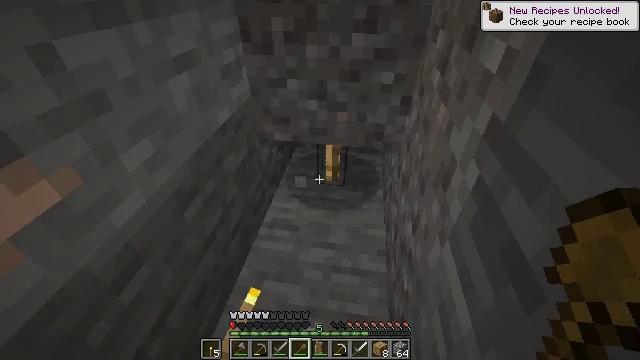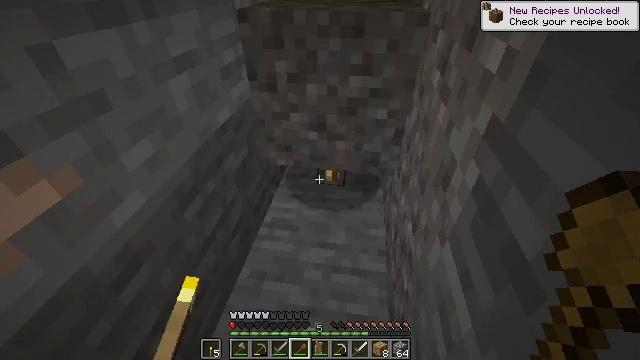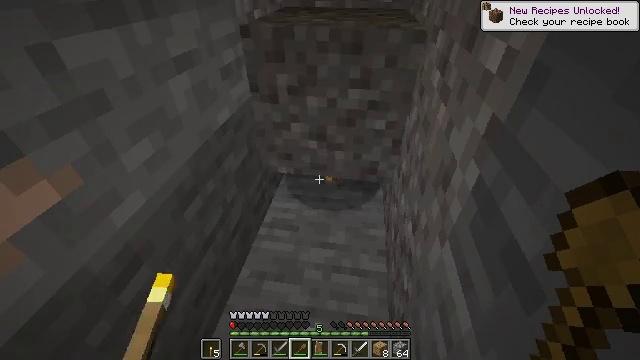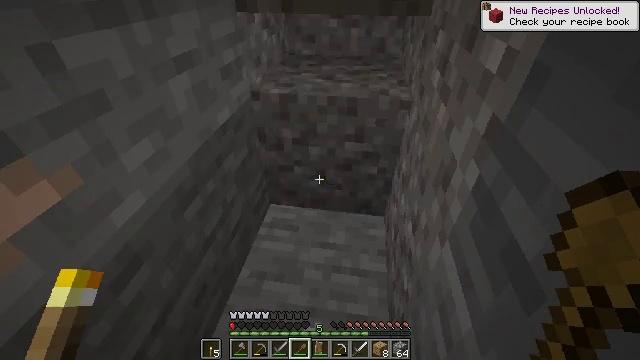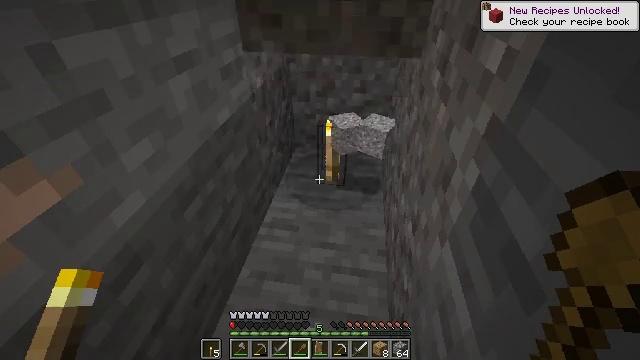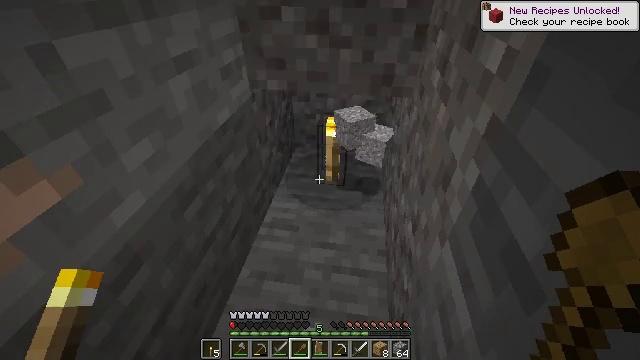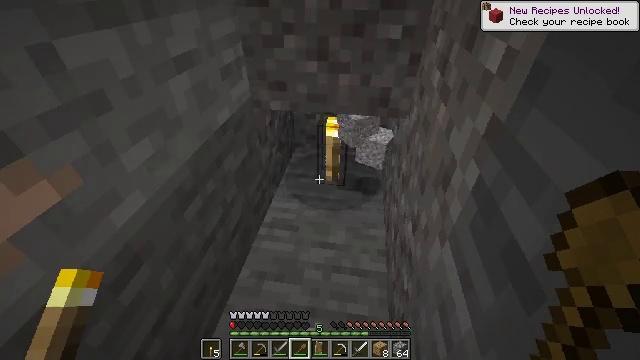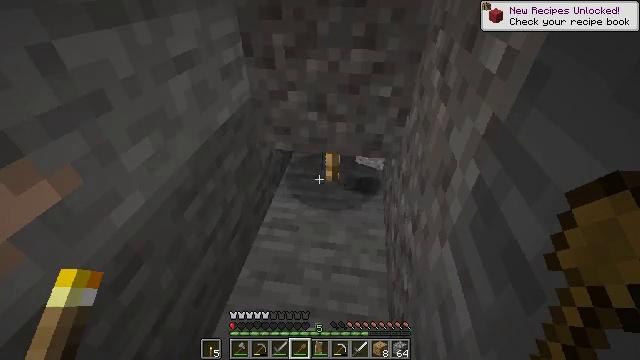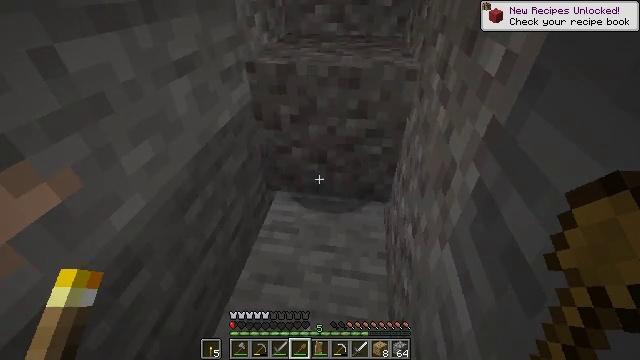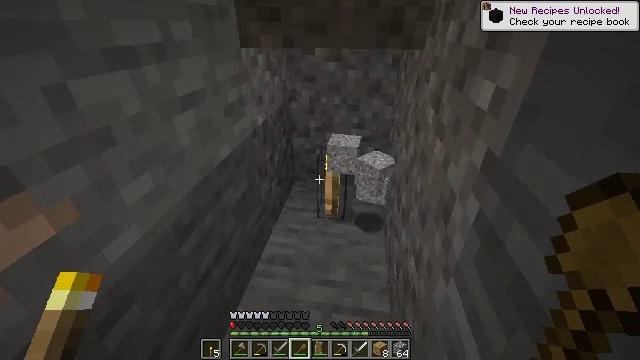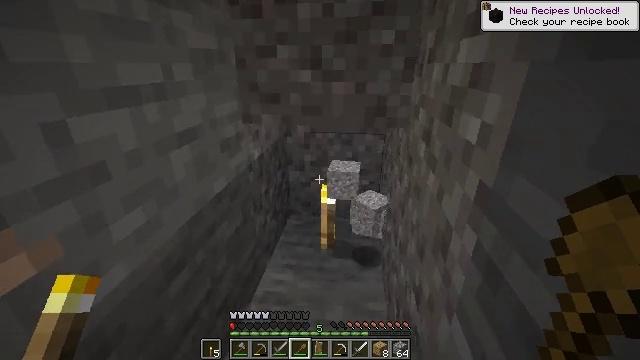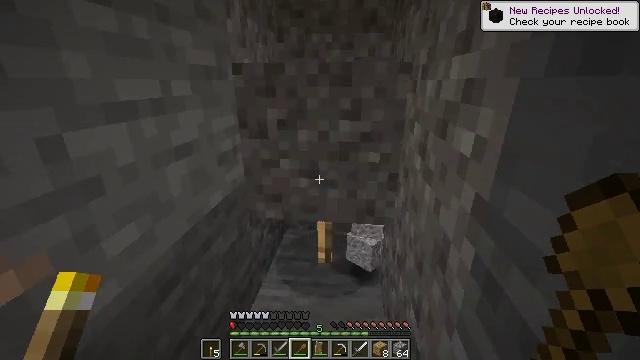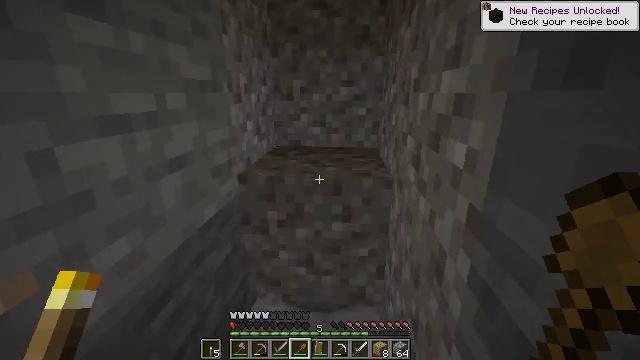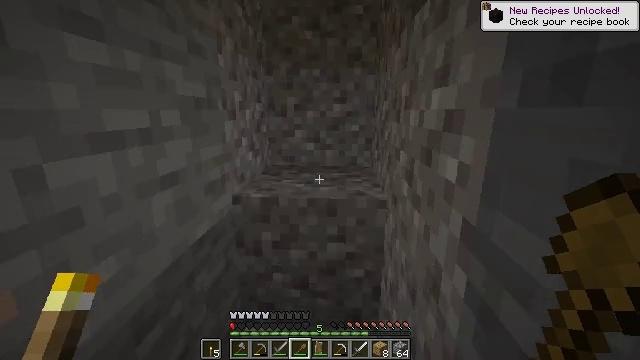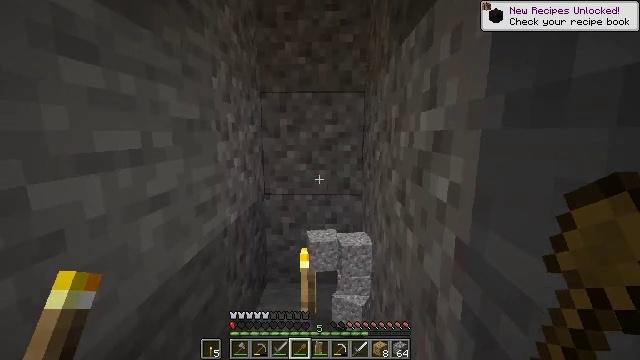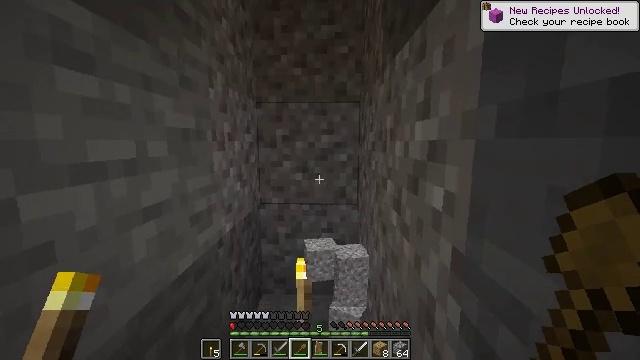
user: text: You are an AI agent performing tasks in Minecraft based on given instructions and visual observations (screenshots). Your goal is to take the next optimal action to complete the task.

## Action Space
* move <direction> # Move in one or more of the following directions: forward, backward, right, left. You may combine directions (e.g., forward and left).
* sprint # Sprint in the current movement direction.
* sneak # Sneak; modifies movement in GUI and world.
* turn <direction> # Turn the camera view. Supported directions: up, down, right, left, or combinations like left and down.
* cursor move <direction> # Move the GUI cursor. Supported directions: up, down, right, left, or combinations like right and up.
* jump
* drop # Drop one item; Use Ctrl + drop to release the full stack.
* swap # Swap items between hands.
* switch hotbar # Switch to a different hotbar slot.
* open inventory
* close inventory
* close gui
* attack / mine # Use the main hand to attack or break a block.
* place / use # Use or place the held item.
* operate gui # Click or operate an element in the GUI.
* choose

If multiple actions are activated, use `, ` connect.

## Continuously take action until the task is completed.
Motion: motion action
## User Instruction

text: Attack the torch to pick it up.
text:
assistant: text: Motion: no_op
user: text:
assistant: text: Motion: no_op
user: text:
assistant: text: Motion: no_op
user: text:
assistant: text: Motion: no_op
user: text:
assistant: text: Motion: no_op
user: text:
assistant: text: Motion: no_op
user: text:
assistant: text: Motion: no_op
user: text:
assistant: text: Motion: no_op
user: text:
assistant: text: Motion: turn up
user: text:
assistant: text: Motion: turn right and up
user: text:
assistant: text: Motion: turn up
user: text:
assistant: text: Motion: turn right and up
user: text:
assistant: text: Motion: turn right and up
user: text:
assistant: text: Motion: turn right and up
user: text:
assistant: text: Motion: turn up
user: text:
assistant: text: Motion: no_op
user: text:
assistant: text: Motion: no_op
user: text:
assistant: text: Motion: no_op
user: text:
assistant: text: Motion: no_op
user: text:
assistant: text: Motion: no_op
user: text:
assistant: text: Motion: turn right and down
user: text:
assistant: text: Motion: move forward, turn right and down
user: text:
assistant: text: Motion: move forward, turn down
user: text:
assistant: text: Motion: move forward, turn down
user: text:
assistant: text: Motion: move forward, turn down
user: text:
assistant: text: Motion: move forward, turn left and down
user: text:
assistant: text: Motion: move forward, turn left and down
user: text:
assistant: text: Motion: move forward, turn down
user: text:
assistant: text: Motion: move forward and move right, turn left and down
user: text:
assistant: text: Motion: move forward and move right, turn left and down